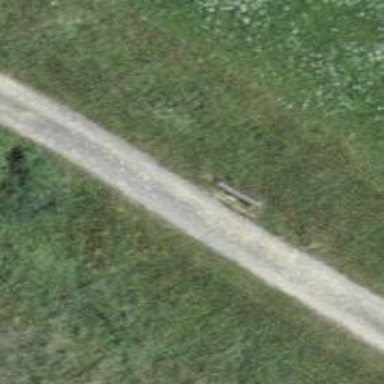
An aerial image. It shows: Bench for seating.